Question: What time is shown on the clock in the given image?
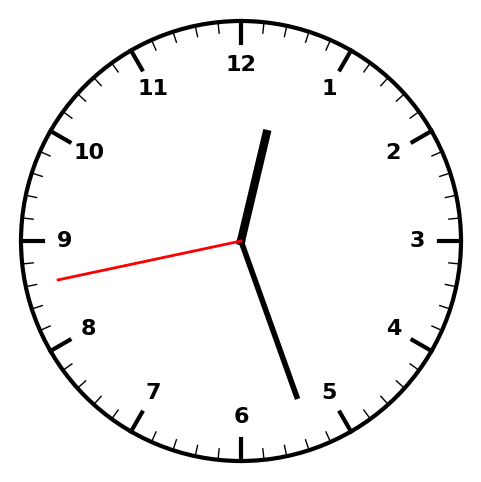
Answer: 12:26:43